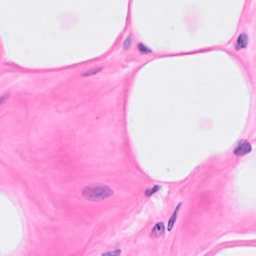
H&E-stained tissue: Breast